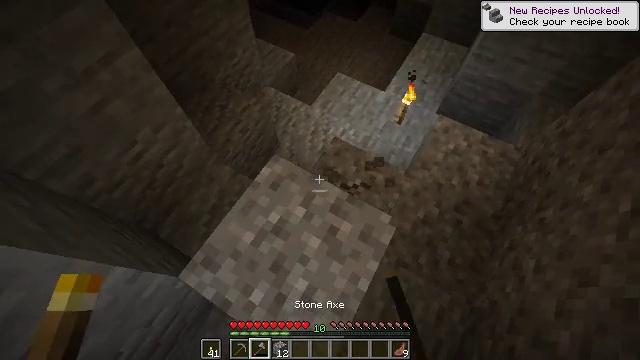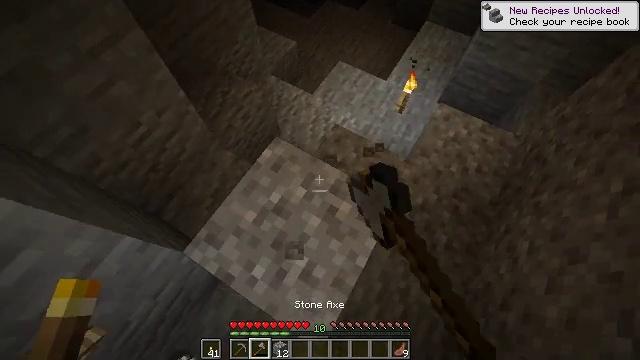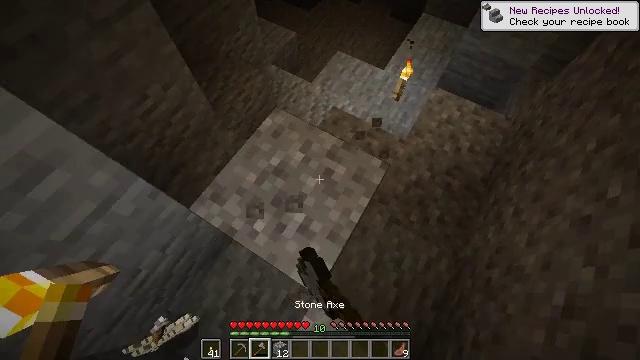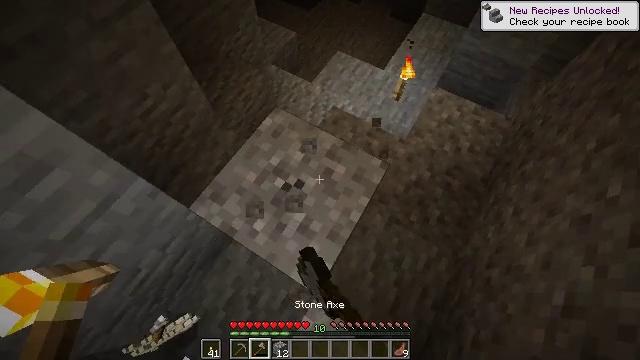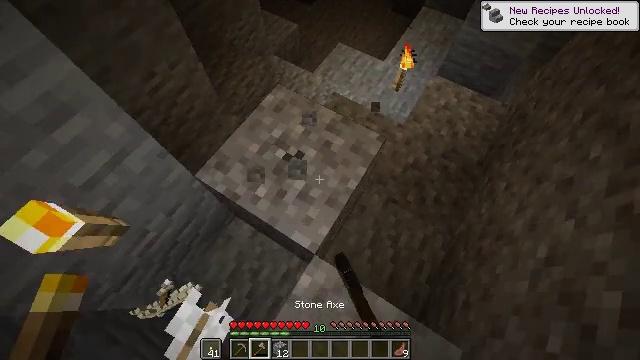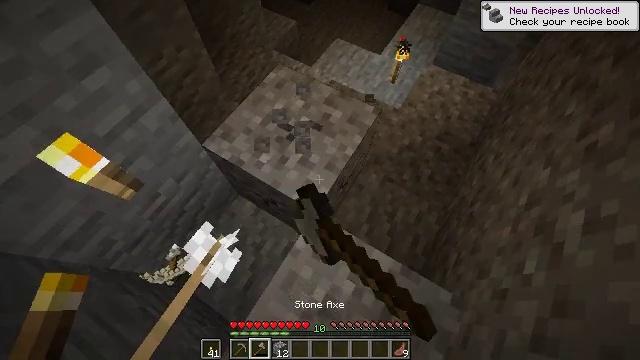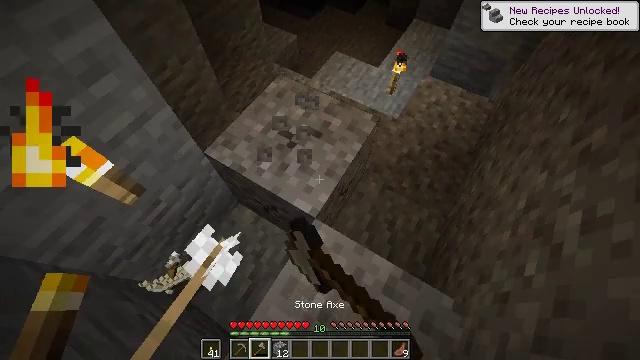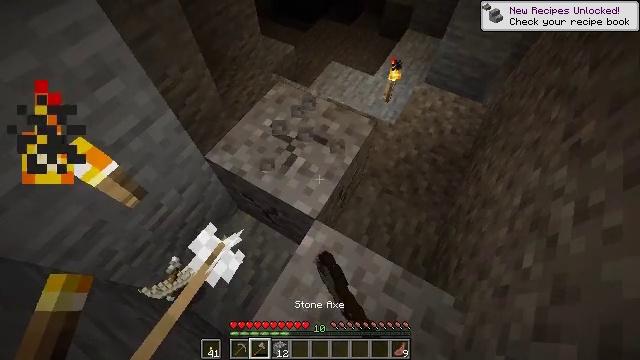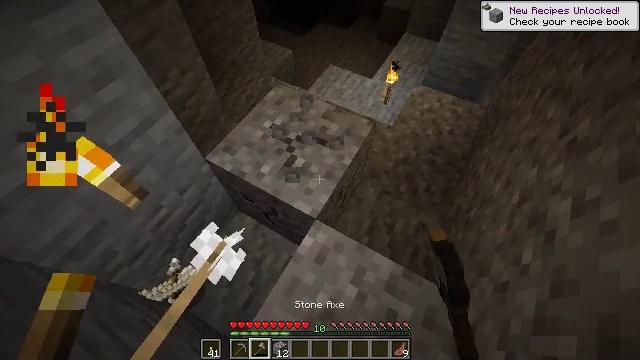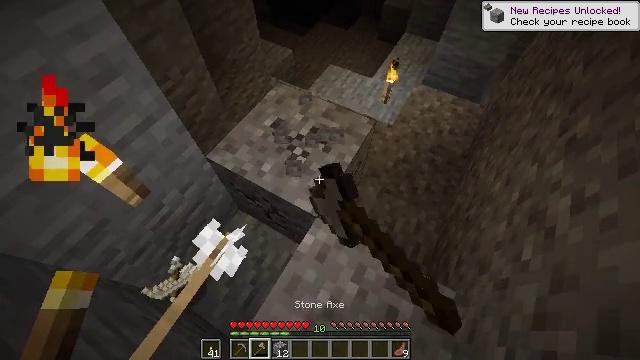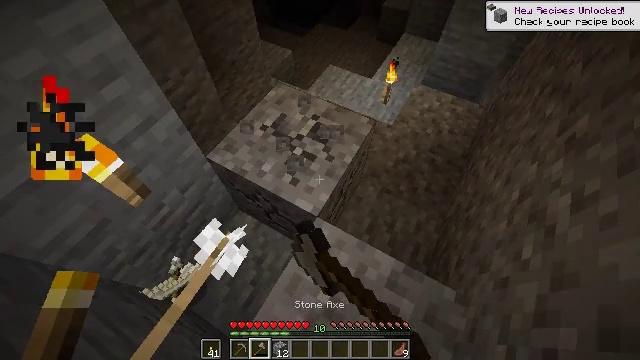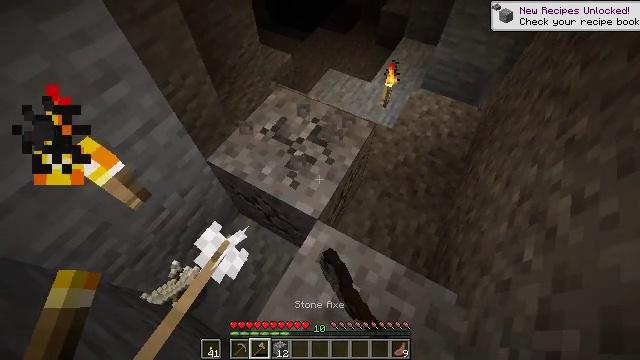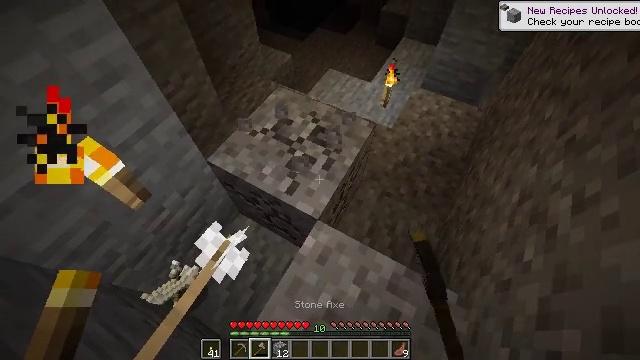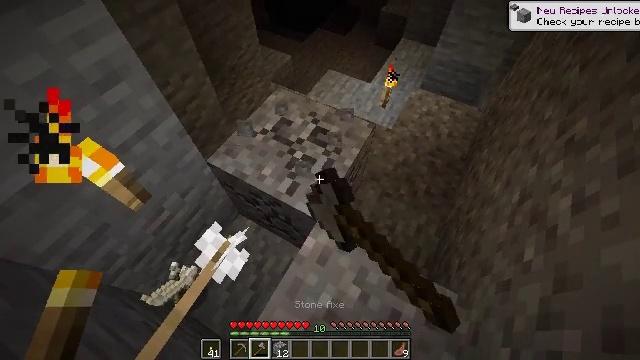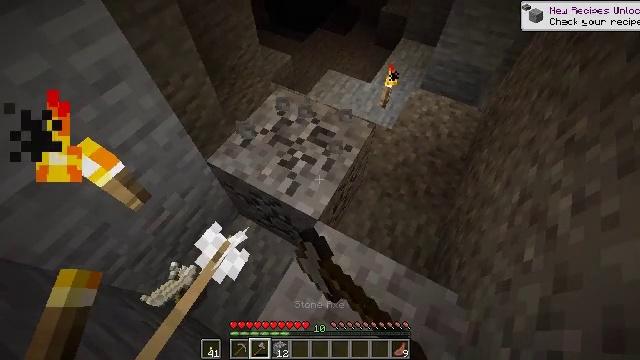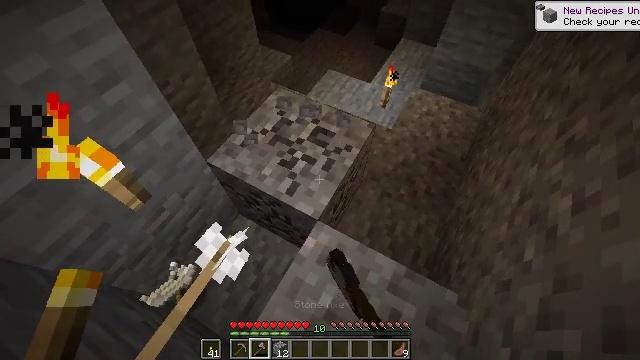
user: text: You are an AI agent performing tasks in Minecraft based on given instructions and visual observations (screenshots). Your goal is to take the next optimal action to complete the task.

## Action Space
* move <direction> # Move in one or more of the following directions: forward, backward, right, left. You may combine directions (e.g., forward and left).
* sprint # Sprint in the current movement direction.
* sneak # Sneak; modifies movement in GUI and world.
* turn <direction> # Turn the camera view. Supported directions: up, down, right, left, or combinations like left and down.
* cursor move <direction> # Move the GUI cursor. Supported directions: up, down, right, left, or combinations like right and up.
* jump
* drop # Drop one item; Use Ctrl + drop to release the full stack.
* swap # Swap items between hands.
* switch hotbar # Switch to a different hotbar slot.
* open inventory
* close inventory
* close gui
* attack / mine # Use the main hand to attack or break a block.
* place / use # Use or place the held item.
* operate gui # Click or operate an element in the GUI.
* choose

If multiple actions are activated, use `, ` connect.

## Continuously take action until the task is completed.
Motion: motion action
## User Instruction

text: Mine gravel from the ground.
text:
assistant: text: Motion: move back, turn down, attack / mine
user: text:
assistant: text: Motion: move back, attack / mine
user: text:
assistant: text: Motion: move back, attack / mine
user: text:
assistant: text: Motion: move back, attack / mine
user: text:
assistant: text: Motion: turn up, attack / mine
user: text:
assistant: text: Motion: turn up, attack / mine
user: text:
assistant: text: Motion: turn up, attack / mine
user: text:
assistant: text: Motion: attack / mine
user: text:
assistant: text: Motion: attack / mine
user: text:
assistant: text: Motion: attack / mine
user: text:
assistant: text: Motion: attack / mine
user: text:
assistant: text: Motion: attack / mine
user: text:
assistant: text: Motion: attack / mine
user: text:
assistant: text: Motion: attack / mine
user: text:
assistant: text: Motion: attack / mine
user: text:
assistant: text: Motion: attack / mine
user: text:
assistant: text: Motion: attack / mine
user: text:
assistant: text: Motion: attack / mine
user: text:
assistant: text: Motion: attack / mine
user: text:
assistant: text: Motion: attack / mine
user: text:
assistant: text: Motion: attack / mine
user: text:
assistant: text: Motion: attack / mine
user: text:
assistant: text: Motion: move forward, attack / mine
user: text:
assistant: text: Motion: attack / mine